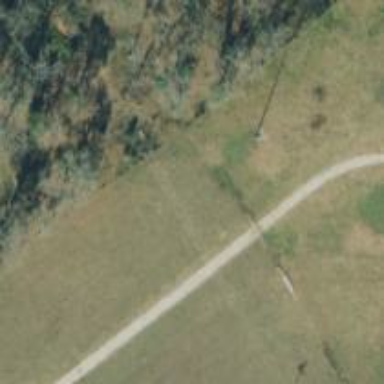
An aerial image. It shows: Power pole.